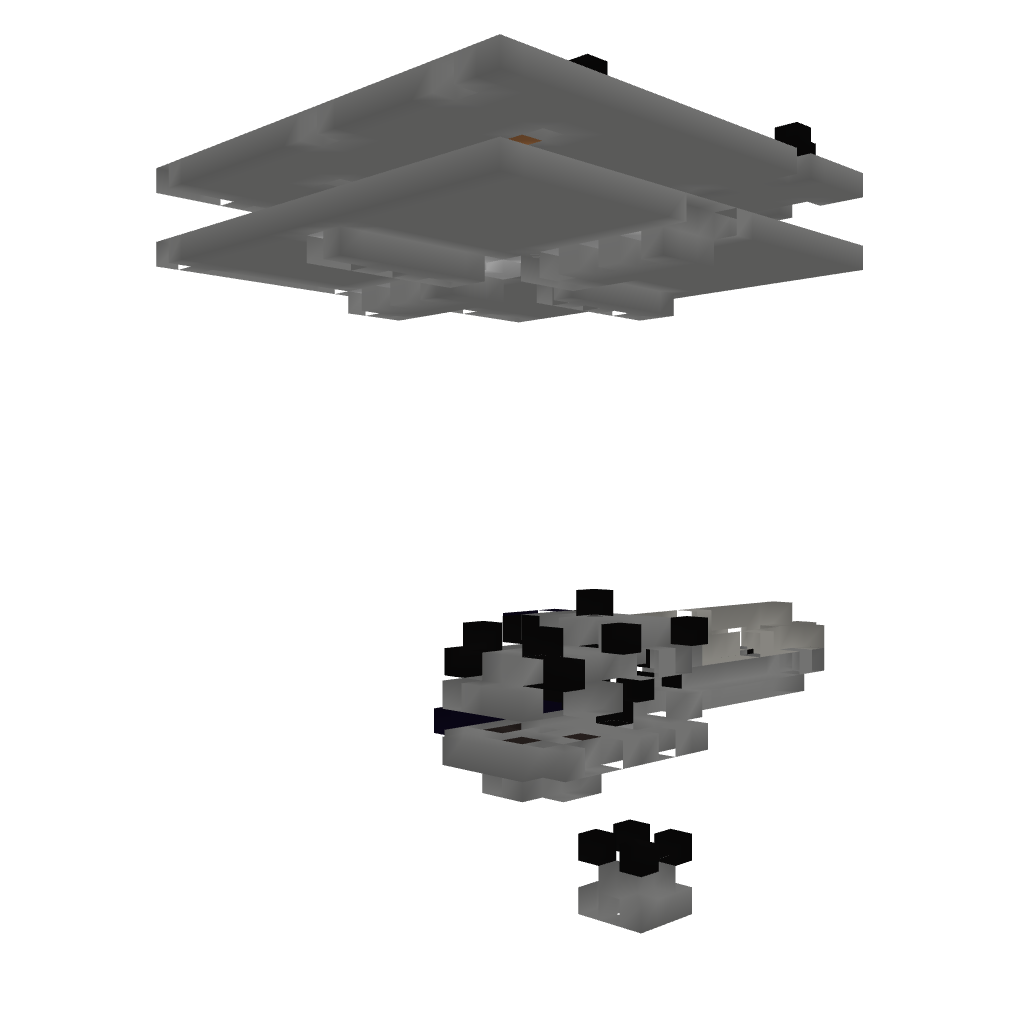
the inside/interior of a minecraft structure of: Mob XP Farm